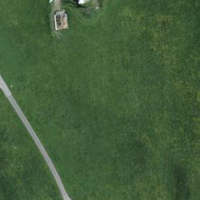
EUNIS habitat code: 24
Species observed at this site:
Geum rivale